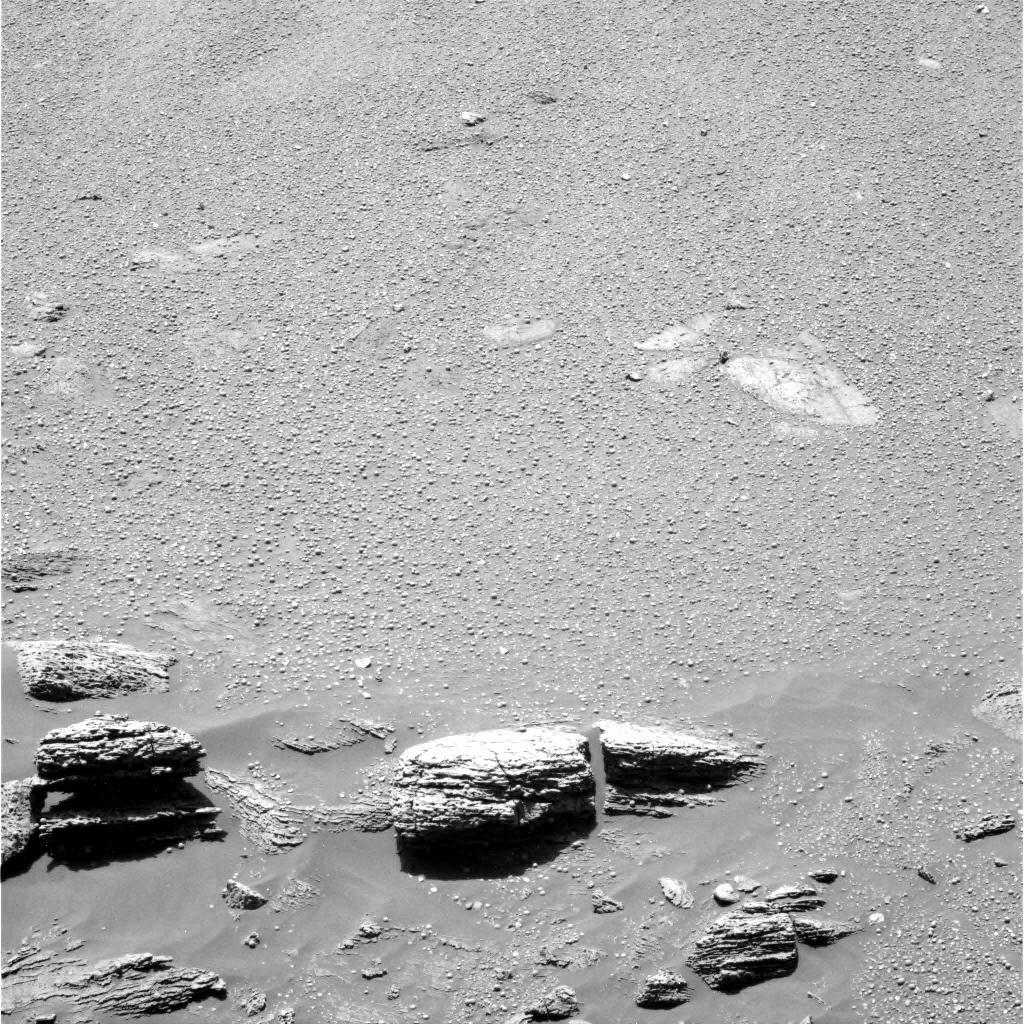
Terrain classes present: Bedrock, Gravel / Sand / Soil, Rock, Shadow